Question: Okay, I know how to do the rest but how to I create the little triangle below:
I had to whip this up in photoshop, and I haven't been able to find any reliable guides. Any ideas would be appreciated.
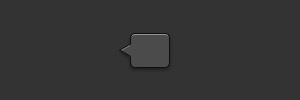
Answer: I have to agree with all the comments above, a simple Google search will provide a solution. I just did a search and look what I found:
<URL>
<URL>
<URL>
We all want to help but sometimes it feels like we're being asked to do everything. As developers we love to solve problems but with something like this I feel you do have to help yourself (sorry if I come across bitchy)